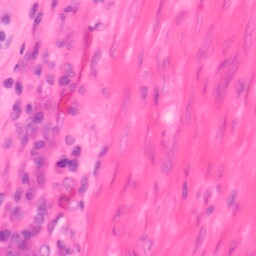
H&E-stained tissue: Colon